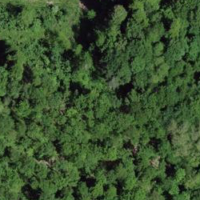
EUNIS habitat code: 44
Species observed at this site:
Buteo buteo
Coccothraustes coccothraustes
Sciurus vulgaris